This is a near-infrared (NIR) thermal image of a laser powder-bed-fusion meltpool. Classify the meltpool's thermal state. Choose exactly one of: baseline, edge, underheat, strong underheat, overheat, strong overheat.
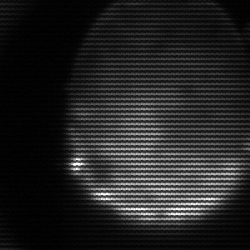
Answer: edge